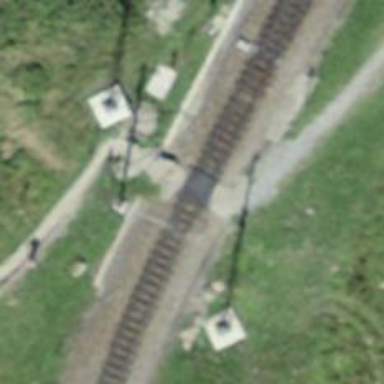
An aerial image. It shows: Crossing for the railway.